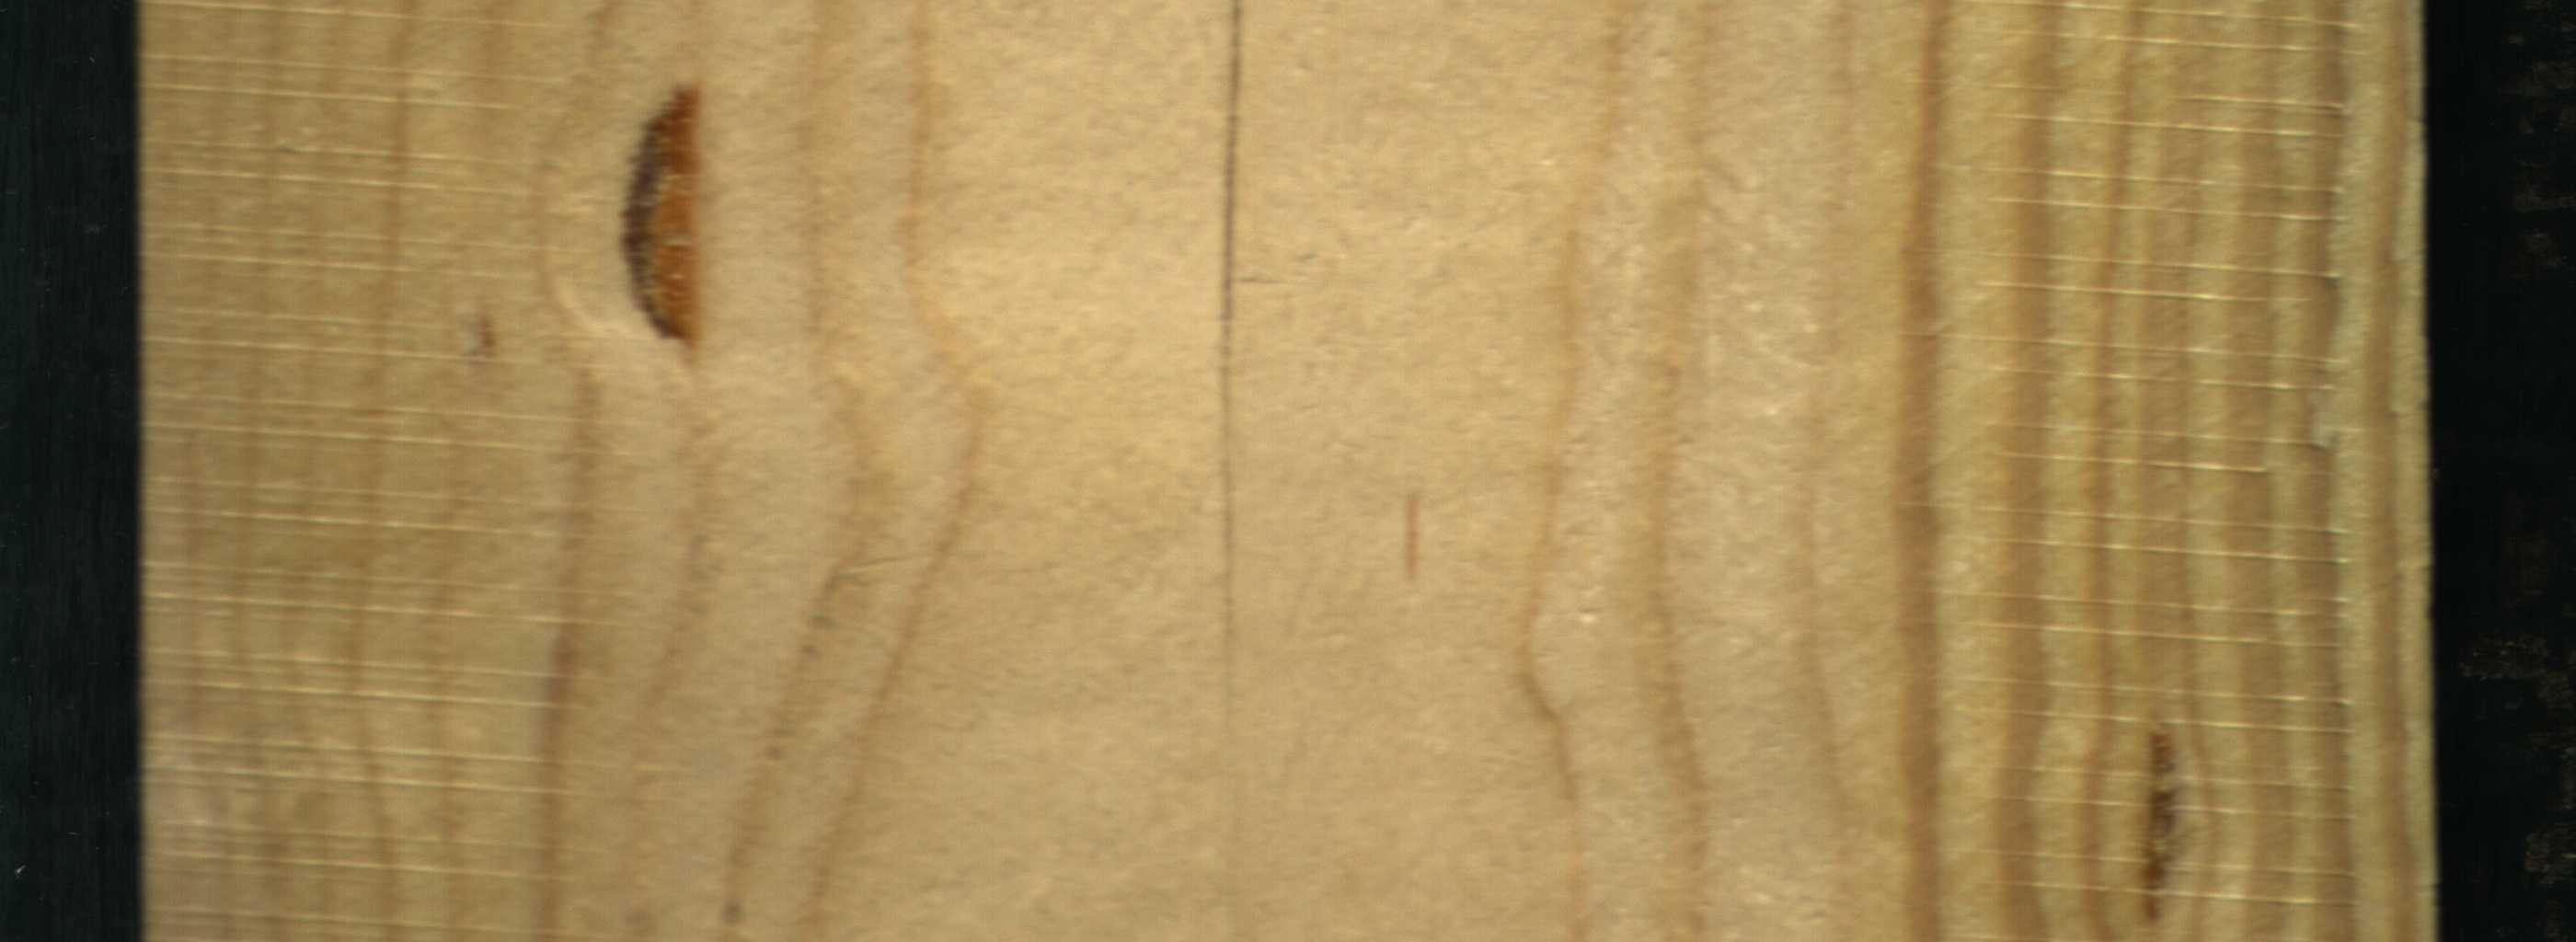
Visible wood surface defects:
resin
resin
Crack